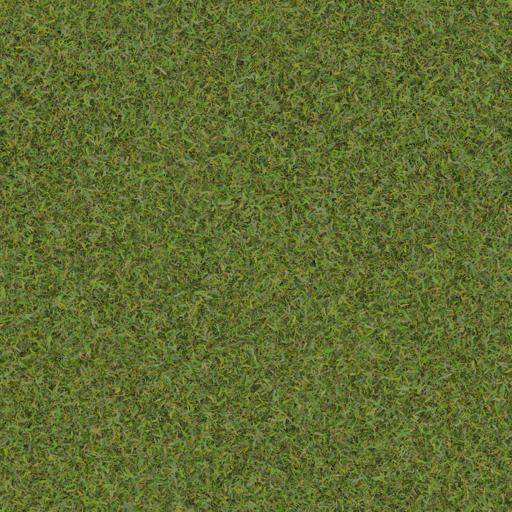
Tags: grass green ground